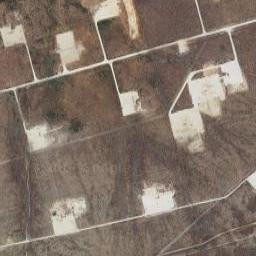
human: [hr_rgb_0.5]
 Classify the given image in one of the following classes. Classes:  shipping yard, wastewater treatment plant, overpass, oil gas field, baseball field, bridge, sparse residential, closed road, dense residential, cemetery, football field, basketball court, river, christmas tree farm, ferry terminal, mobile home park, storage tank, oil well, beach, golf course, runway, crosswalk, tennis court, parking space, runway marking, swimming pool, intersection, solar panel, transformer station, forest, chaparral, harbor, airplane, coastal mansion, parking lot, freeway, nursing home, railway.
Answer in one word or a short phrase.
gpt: oil gas field